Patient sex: F
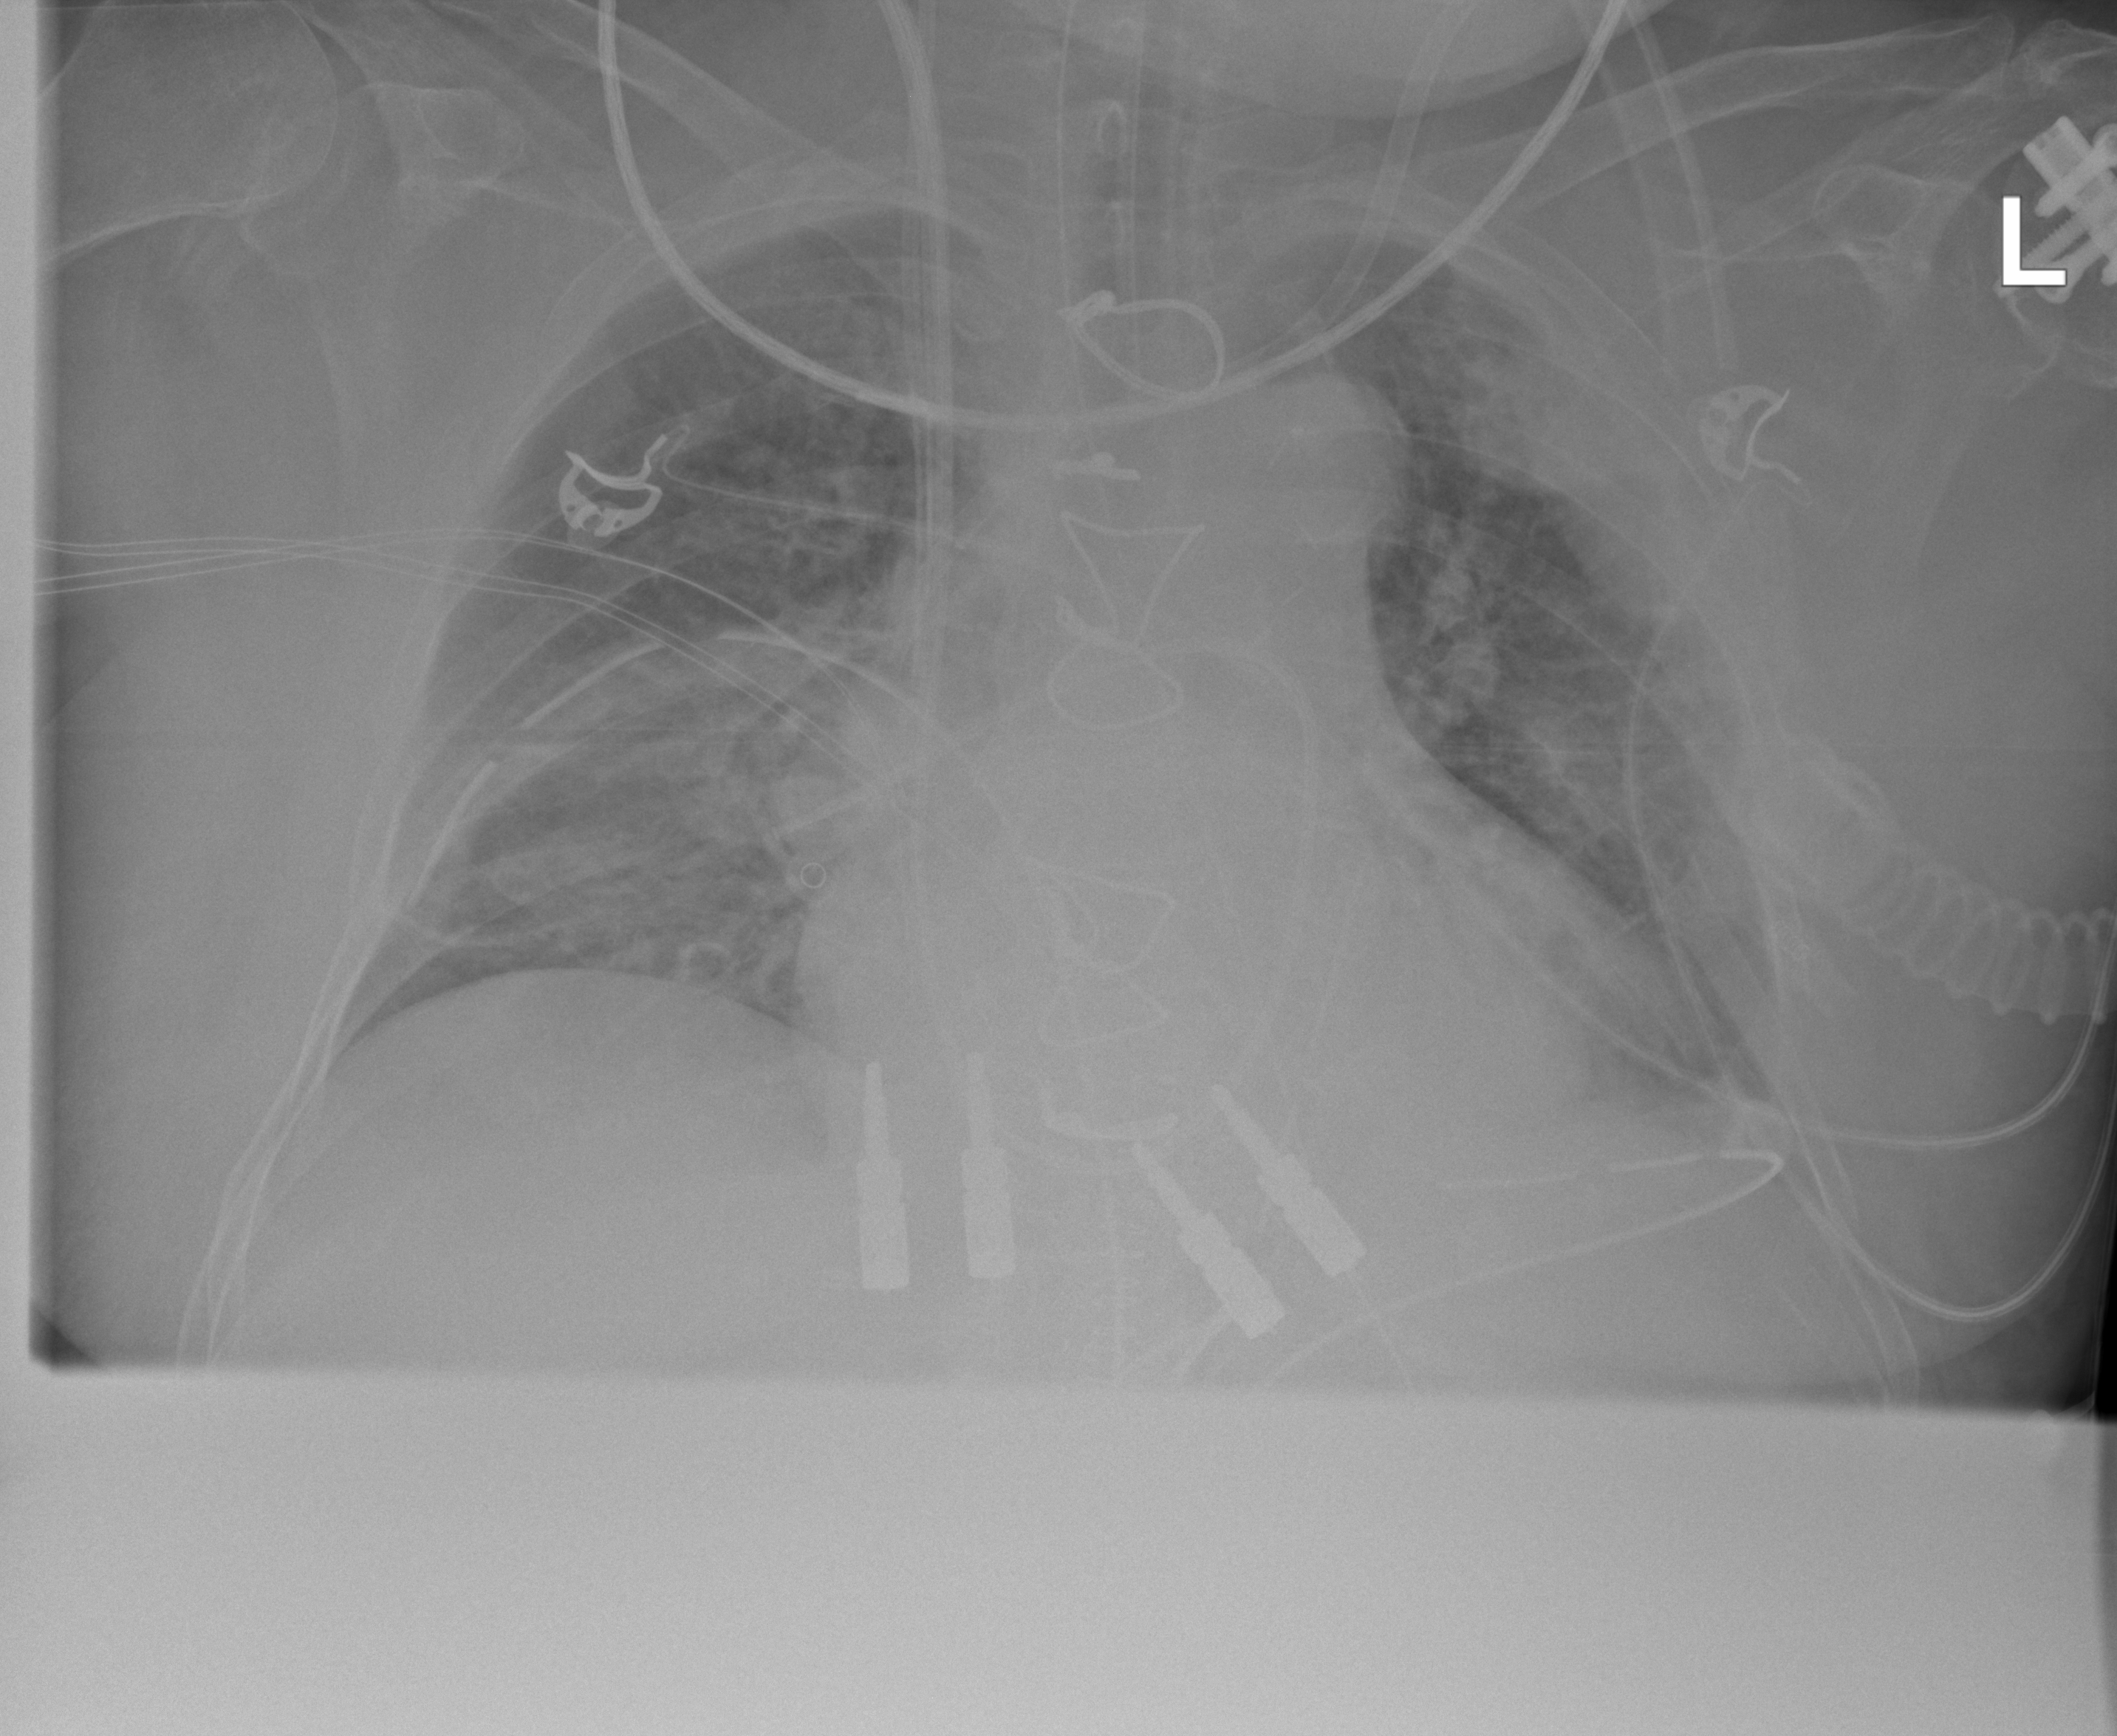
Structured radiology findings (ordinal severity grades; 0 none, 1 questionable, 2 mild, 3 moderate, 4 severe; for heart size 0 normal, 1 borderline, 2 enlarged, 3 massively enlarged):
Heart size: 2
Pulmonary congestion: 2
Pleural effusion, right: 2
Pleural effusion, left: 3
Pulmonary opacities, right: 2
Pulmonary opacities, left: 2
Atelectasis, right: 3
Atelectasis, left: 3